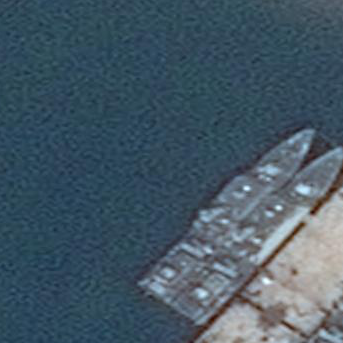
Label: combat